Question: I'm just started out with git and eGit with eclipse. So I created a remote repo on a linux server and from local computer #1 I pushed a git repo to the server. I pulled that repo to local computer #2.
Now I made a change and pushed that change from computer #1 to the server. I also made a change on computer #2 and when I tried to pull again from the server I got a conflict on computer #2.
I read in the egit user guide how to fix up the file until you've resolved all conflicts. Then the eGit guide says that I should do "Team -> Add" on the fixed files. But I don't have that option in my "Team" right-click menu. Below is a screenshot from the "Team" menu.
I'm sure this is something really obvious I'm missing here. Where is the "Team - Add" option located?
Thanks for help!

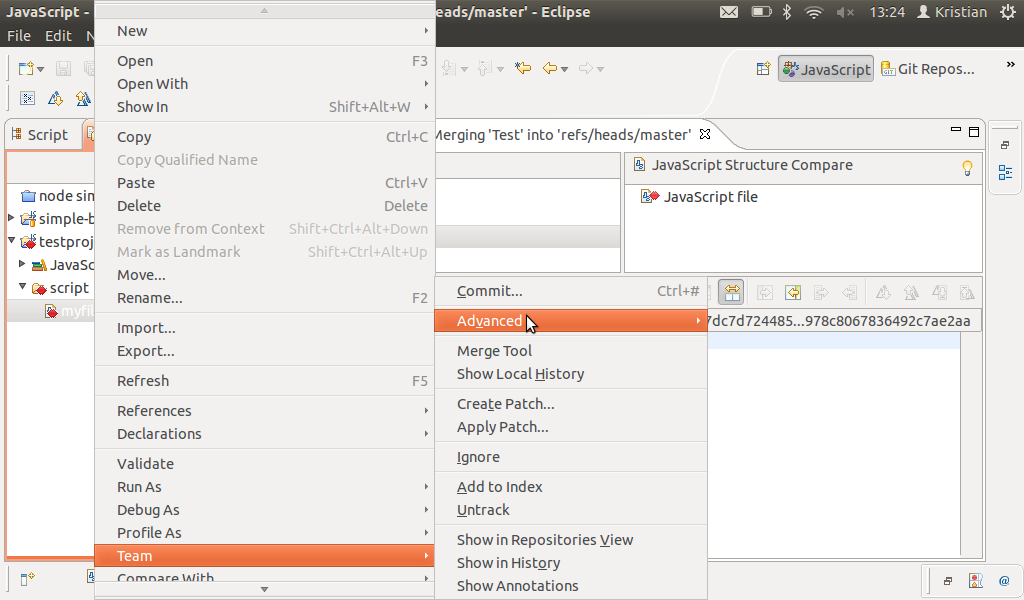
Answer: In newer versions of eGit it's called "Add to index" according to eGit user guide:
> Click Team > Add on the project node. (This menu item may read Add to
Index on recent versions of Egit)